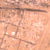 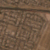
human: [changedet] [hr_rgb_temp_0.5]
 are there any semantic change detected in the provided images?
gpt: The urbanization was intensified in the area below the road.